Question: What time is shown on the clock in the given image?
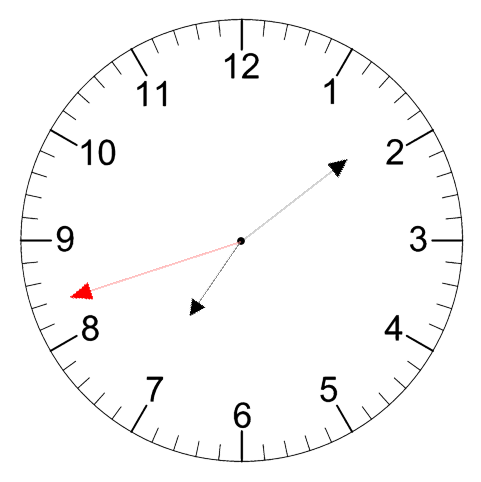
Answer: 07:08:42